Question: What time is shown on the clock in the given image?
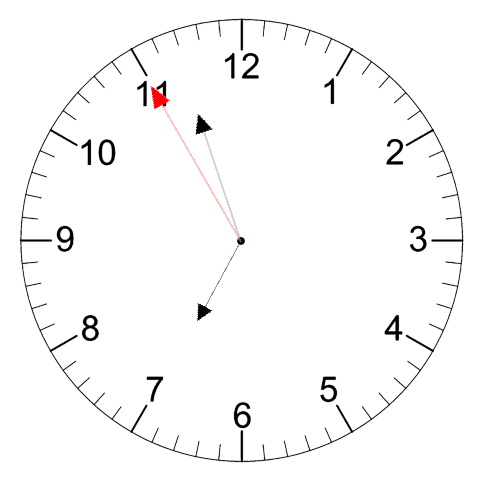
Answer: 06:56:55